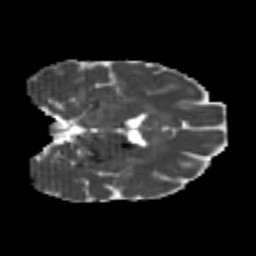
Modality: MD
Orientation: coronal
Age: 24
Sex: female
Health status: healthy
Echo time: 0.074 s